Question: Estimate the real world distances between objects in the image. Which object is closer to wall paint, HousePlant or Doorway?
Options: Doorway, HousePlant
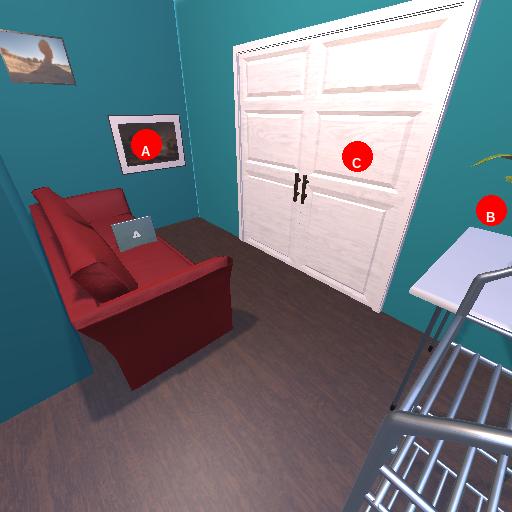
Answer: Doorway